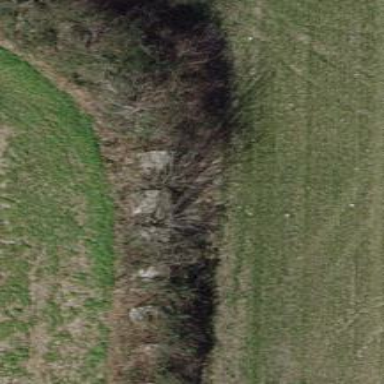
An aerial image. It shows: Block barrier.